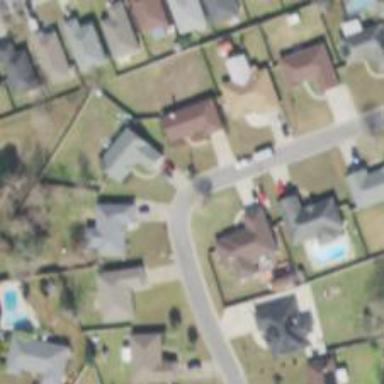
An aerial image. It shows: Driveway.